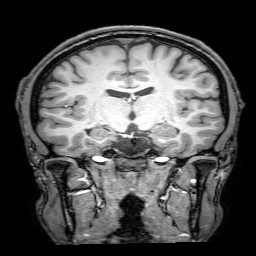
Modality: T1w
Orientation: sagittal
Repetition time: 0.00828 s
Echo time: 0.00388 s